Field crop: maize
Growth stage: 2
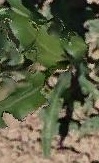
Species: maize